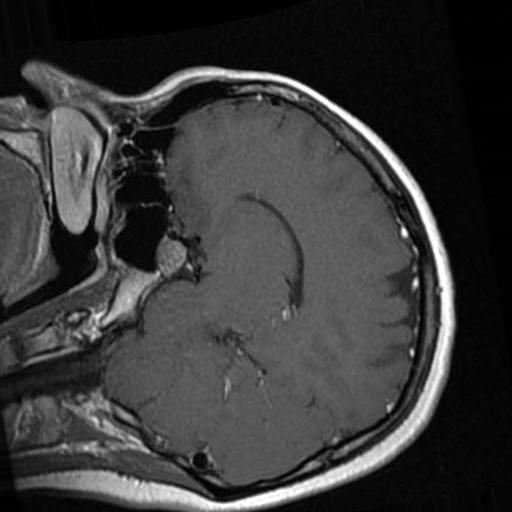
Label: brain_tumor